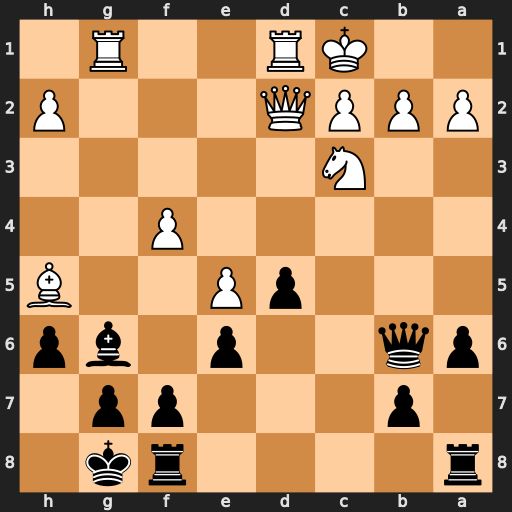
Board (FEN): r4rk1/1p3pp1/pq2p1bp/3pP2B/5P2/2N5/PPPQ3P/2KR2R1
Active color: b
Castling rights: -
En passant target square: -
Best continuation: Bxh5